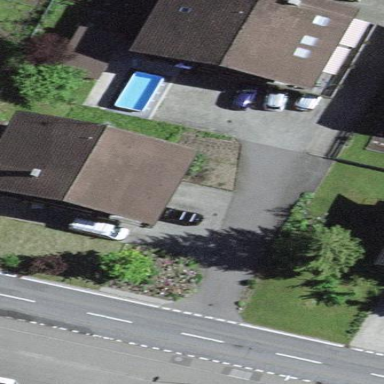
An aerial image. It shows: Simple and straightforward house.